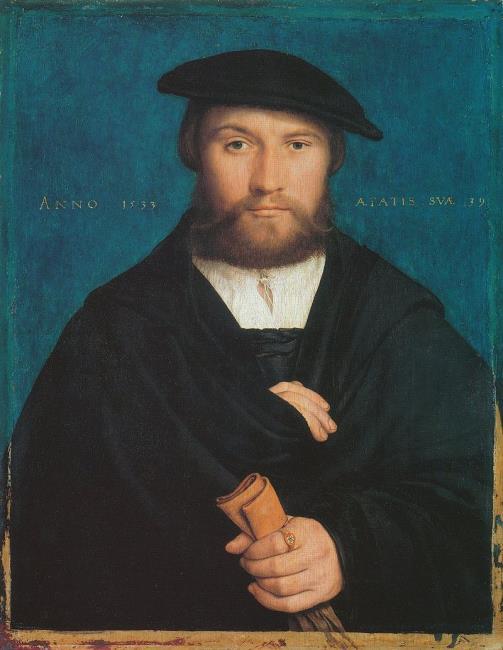
Title: Portrait of Hermann Hillebrandt Wedigh
Artist: Hans Holbein (II)
Earliest date: 1533
Latest date: 1533
Genre: painting
Iconography: Gloves
Keywords: man's portrait, half-length, body frontal, head frontal, facing front, beret, mantle, glove/gloves in hand, inscription, finger ring